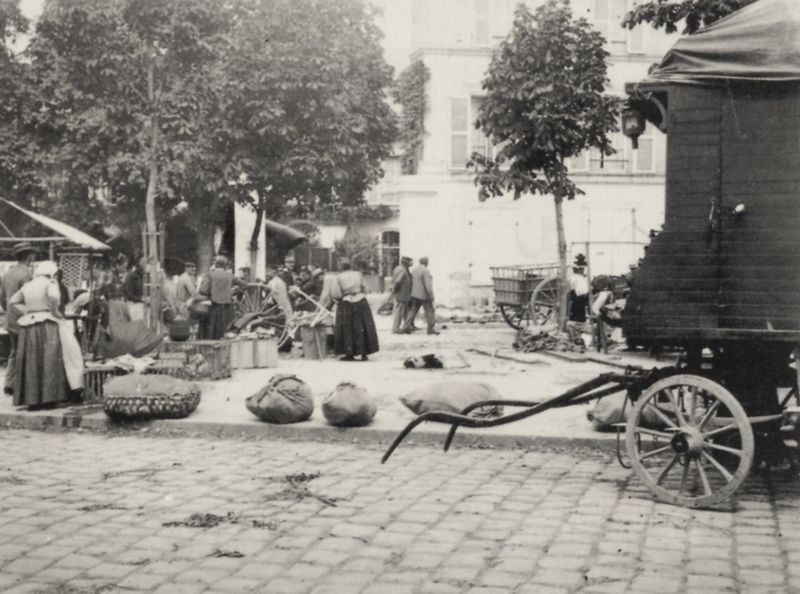
Titel: Mantes. Marktplatz
Künstler: Francois Emile Zola
Schlagwörter: baum, blätter, laub, mann, weiß, bäume, frauen, menschen, stadt, äste, fenster, frau, grau, holz, kleid, licht, männer, schwarz, strasse, dach, gebäude, haus, gespräch, leute, rock, mensch, stein, stamm, zweige, gehen, händler, personen, brunnen, fensterläden, handel, karren, räder, sack, schürze, geschäft, pflaster, röcke, gepäck, körbe, säcke, kutsche, markt, platz, treiben, holzkarren, rad, wagen, wagenrad, kopftuch, korb, foto, fotografie, verkäufer, bürgersteig, gehsteig, nakt, schwarz-weiss, gehweg, kopfsteinpflaster, pflasterstein, pflastersteine, bordstein, deichsel, stand, verkaufsstand, zille, verkäuferin, photo, marktplatz, kaufen, pferdegespann, verkaufen, gespann, fotographie, gabel, marktfrau, historisch, ware, bauwerk, leiterwagen, planen, buden, marktstände, stände, waren, plane, bude, rok, marktfrauen, ballen, matraze, staände, zigeunerwagen, straßemarkt, sak